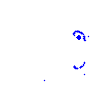
Particle: electron